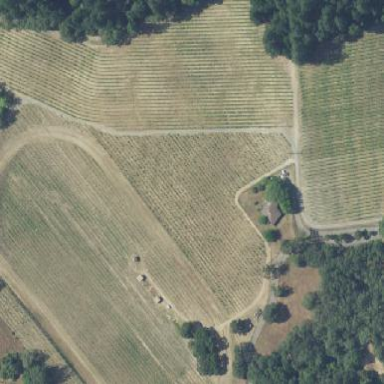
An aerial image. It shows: Vineyard with wine grapes as the main crop.